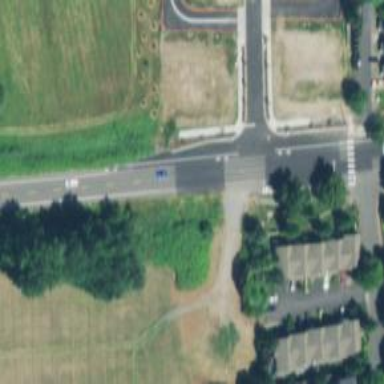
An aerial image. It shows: Secondary road with sidewalk on the left.